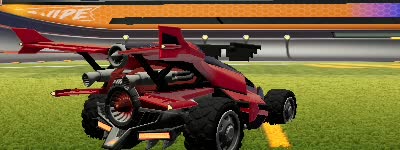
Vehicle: aftershock